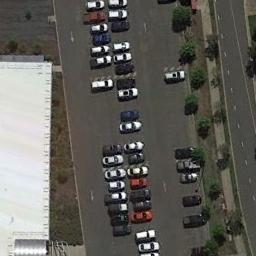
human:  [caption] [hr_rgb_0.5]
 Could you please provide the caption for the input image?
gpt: There are many different colors and styles of cars in the parking lot .

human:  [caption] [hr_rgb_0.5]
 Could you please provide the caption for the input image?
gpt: The parking lot is next to the building .

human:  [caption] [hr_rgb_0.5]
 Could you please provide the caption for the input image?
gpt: Ten rows of cars were parked in the parking lot .

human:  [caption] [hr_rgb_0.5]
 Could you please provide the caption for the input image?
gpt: There are some cars on the parking lot beside a road .

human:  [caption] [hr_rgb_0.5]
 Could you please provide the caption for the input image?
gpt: The parking lot has some cars arranged neatly in lines and a white building is next to the parking lot .